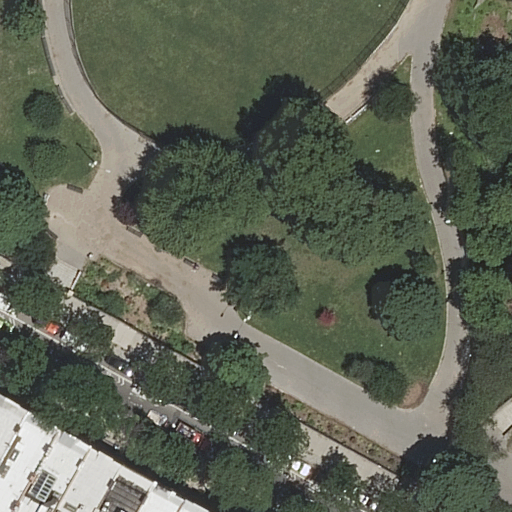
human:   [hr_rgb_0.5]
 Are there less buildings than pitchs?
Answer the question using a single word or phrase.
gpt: no

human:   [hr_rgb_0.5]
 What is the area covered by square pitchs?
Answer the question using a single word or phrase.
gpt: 0m2

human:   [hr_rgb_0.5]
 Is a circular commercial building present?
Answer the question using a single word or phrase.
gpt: no

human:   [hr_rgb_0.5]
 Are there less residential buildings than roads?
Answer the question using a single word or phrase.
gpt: yes

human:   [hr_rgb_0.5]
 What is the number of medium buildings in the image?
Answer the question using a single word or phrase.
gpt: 4

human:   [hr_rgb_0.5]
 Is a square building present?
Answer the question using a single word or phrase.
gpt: no

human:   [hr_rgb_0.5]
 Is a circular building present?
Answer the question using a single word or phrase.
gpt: no

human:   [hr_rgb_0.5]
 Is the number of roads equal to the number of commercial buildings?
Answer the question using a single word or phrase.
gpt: no

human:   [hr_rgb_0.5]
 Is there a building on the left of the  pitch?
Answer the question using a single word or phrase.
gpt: yes

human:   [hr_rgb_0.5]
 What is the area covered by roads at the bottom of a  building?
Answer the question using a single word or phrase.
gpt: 0m2

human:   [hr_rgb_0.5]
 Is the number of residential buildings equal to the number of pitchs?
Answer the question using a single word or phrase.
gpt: no

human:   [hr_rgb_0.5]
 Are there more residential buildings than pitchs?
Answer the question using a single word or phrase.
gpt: yes

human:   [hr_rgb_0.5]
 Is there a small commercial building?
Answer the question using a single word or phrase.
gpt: no

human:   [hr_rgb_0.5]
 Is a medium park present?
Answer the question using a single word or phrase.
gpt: no

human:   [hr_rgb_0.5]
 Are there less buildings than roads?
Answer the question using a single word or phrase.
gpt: yes

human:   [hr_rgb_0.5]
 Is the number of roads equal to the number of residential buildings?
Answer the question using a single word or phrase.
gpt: no

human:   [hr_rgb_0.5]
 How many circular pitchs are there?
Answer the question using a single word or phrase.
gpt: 0

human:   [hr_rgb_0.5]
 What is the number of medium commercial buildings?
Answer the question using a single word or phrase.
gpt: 0

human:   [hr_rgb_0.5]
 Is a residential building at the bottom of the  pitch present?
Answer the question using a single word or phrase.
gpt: yes

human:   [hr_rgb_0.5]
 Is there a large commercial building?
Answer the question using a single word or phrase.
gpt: no

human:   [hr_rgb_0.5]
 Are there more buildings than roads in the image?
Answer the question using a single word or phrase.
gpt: no

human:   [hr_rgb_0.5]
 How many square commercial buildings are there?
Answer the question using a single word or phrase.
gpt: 0

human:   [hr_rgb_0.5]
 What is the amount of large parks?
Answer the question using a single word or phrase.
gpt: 1

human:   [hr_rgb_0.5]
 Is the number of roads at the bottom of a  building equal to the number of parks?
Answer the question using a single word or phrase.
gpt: no

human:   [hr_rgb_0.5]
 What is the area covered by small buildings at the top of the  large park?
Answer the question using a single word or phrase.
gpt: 0m2

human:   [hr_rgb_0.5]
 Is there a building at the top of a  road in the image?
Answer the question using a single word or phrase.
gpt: no

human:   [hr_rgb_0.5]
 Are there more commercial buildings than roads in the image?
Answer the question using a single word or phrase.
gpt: no

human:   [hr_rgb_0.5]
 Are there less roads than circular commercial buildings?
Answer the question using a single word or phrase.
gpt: no

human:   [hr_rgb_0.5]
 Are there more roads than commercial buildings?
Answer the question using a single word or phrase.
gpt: yes

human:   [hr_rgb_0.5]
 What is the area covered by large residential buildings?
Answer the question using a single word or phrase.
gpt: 0m2

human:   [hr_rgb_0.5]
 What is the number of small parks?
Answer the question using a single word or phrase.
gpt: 0

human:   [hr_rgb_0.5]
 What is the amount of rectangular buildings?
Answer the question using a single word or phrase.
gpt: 6

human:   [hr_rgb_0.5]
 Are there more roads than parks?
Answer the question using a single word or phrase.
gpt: yes

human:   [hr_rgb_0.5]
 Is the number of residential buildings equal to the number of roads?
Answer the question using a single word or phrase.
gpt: no

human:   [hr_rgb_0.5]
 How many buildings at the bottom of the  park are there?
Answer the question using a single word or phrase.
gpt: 7

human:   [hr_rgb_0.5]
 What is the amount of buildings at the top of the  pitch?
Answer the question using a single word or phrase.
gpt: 0